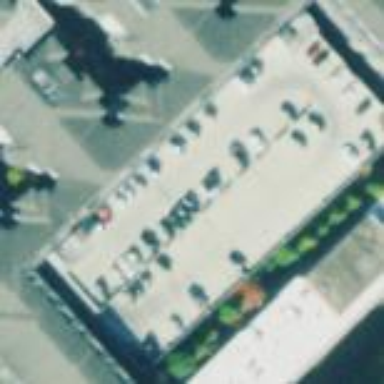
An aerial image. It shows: Multi-storey parking building.